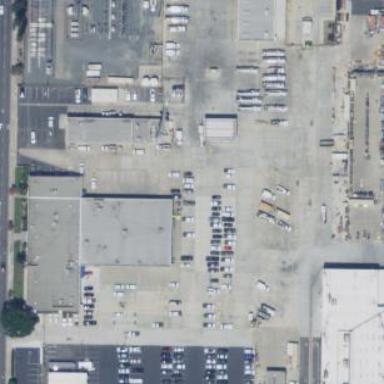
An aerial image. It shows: Commercial building.